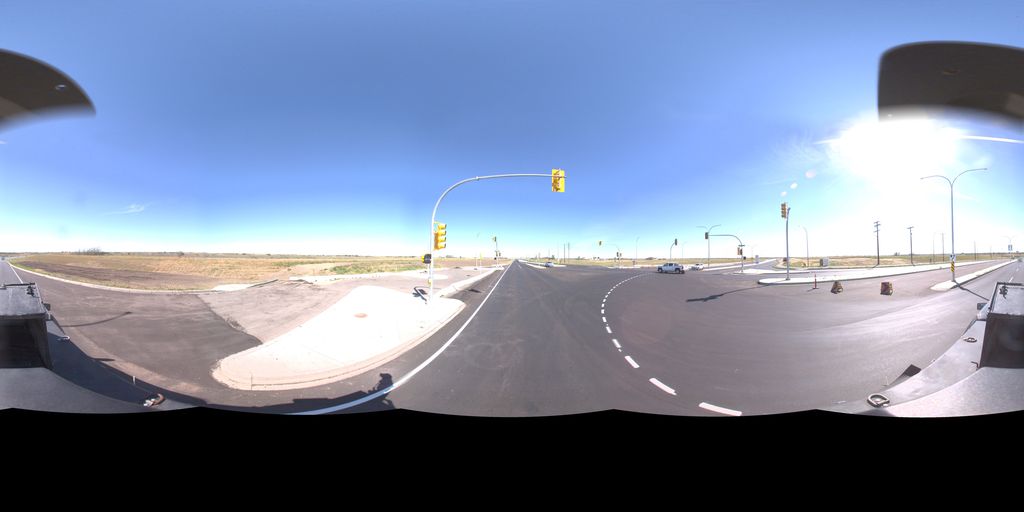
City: saskatoon